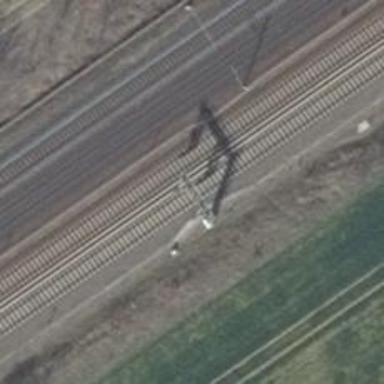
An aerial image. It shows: Light rail railway on embankment with electrified rails.